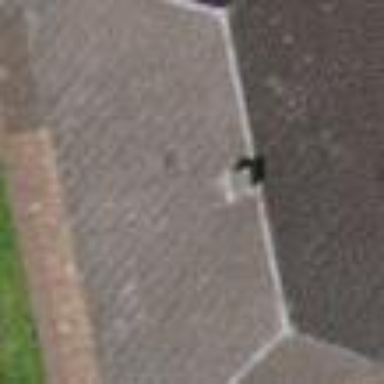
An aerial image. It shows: Barn.